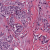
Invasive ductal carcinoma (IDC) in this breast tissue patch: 1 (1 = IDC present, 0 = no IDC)